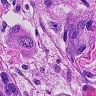
Metastatic tissue present: yes